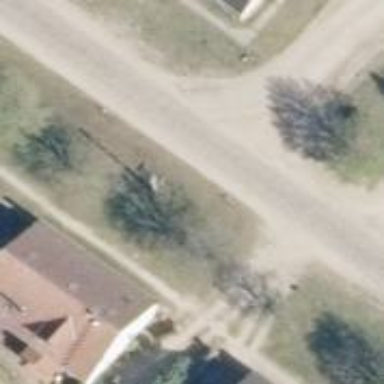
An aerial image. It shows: Residential road with dirt shoulder surface.